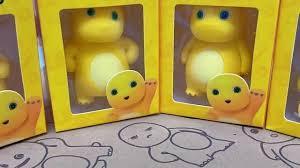
Label: nailong